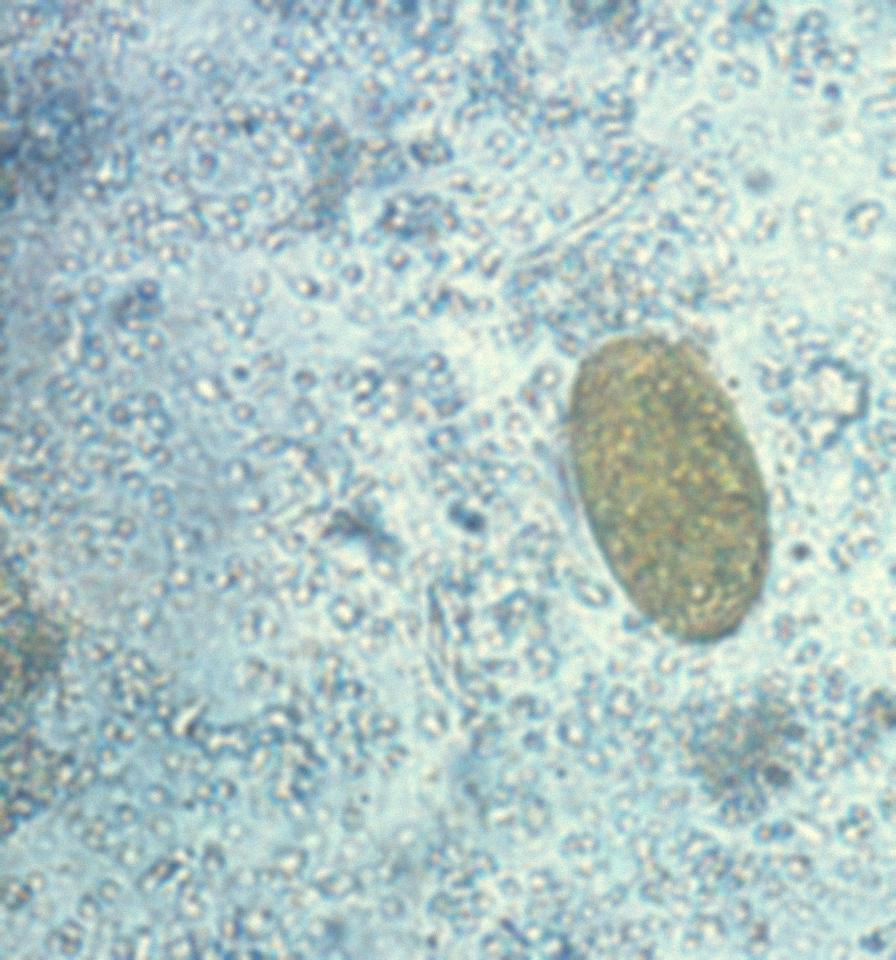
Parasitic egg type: Paragonimus spp